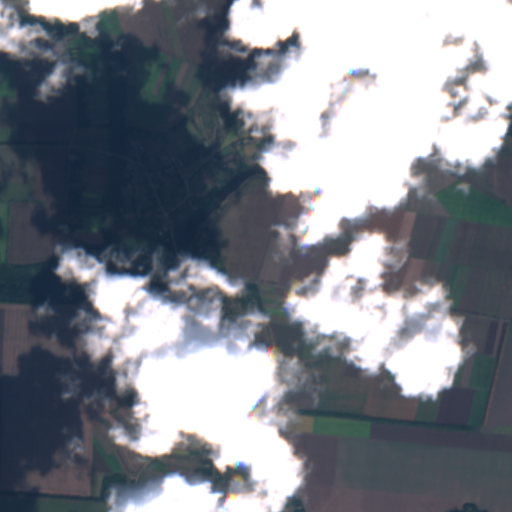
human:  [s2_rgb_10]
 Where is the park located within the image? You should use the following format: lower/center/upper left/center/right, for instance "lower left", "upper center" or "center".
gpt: The park is located in the center of the image.
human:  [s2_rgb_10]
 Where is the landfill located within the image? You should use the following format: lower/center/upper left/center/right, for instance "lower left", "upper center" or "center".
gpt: There is no landfill in the image.